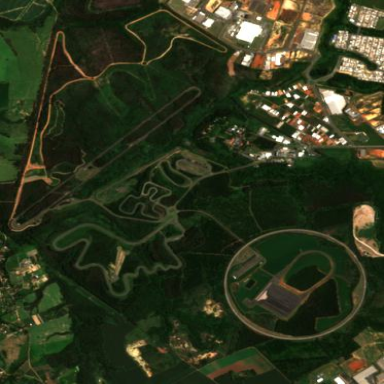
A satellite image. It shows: Industrial area used as proving ground.